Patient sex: M
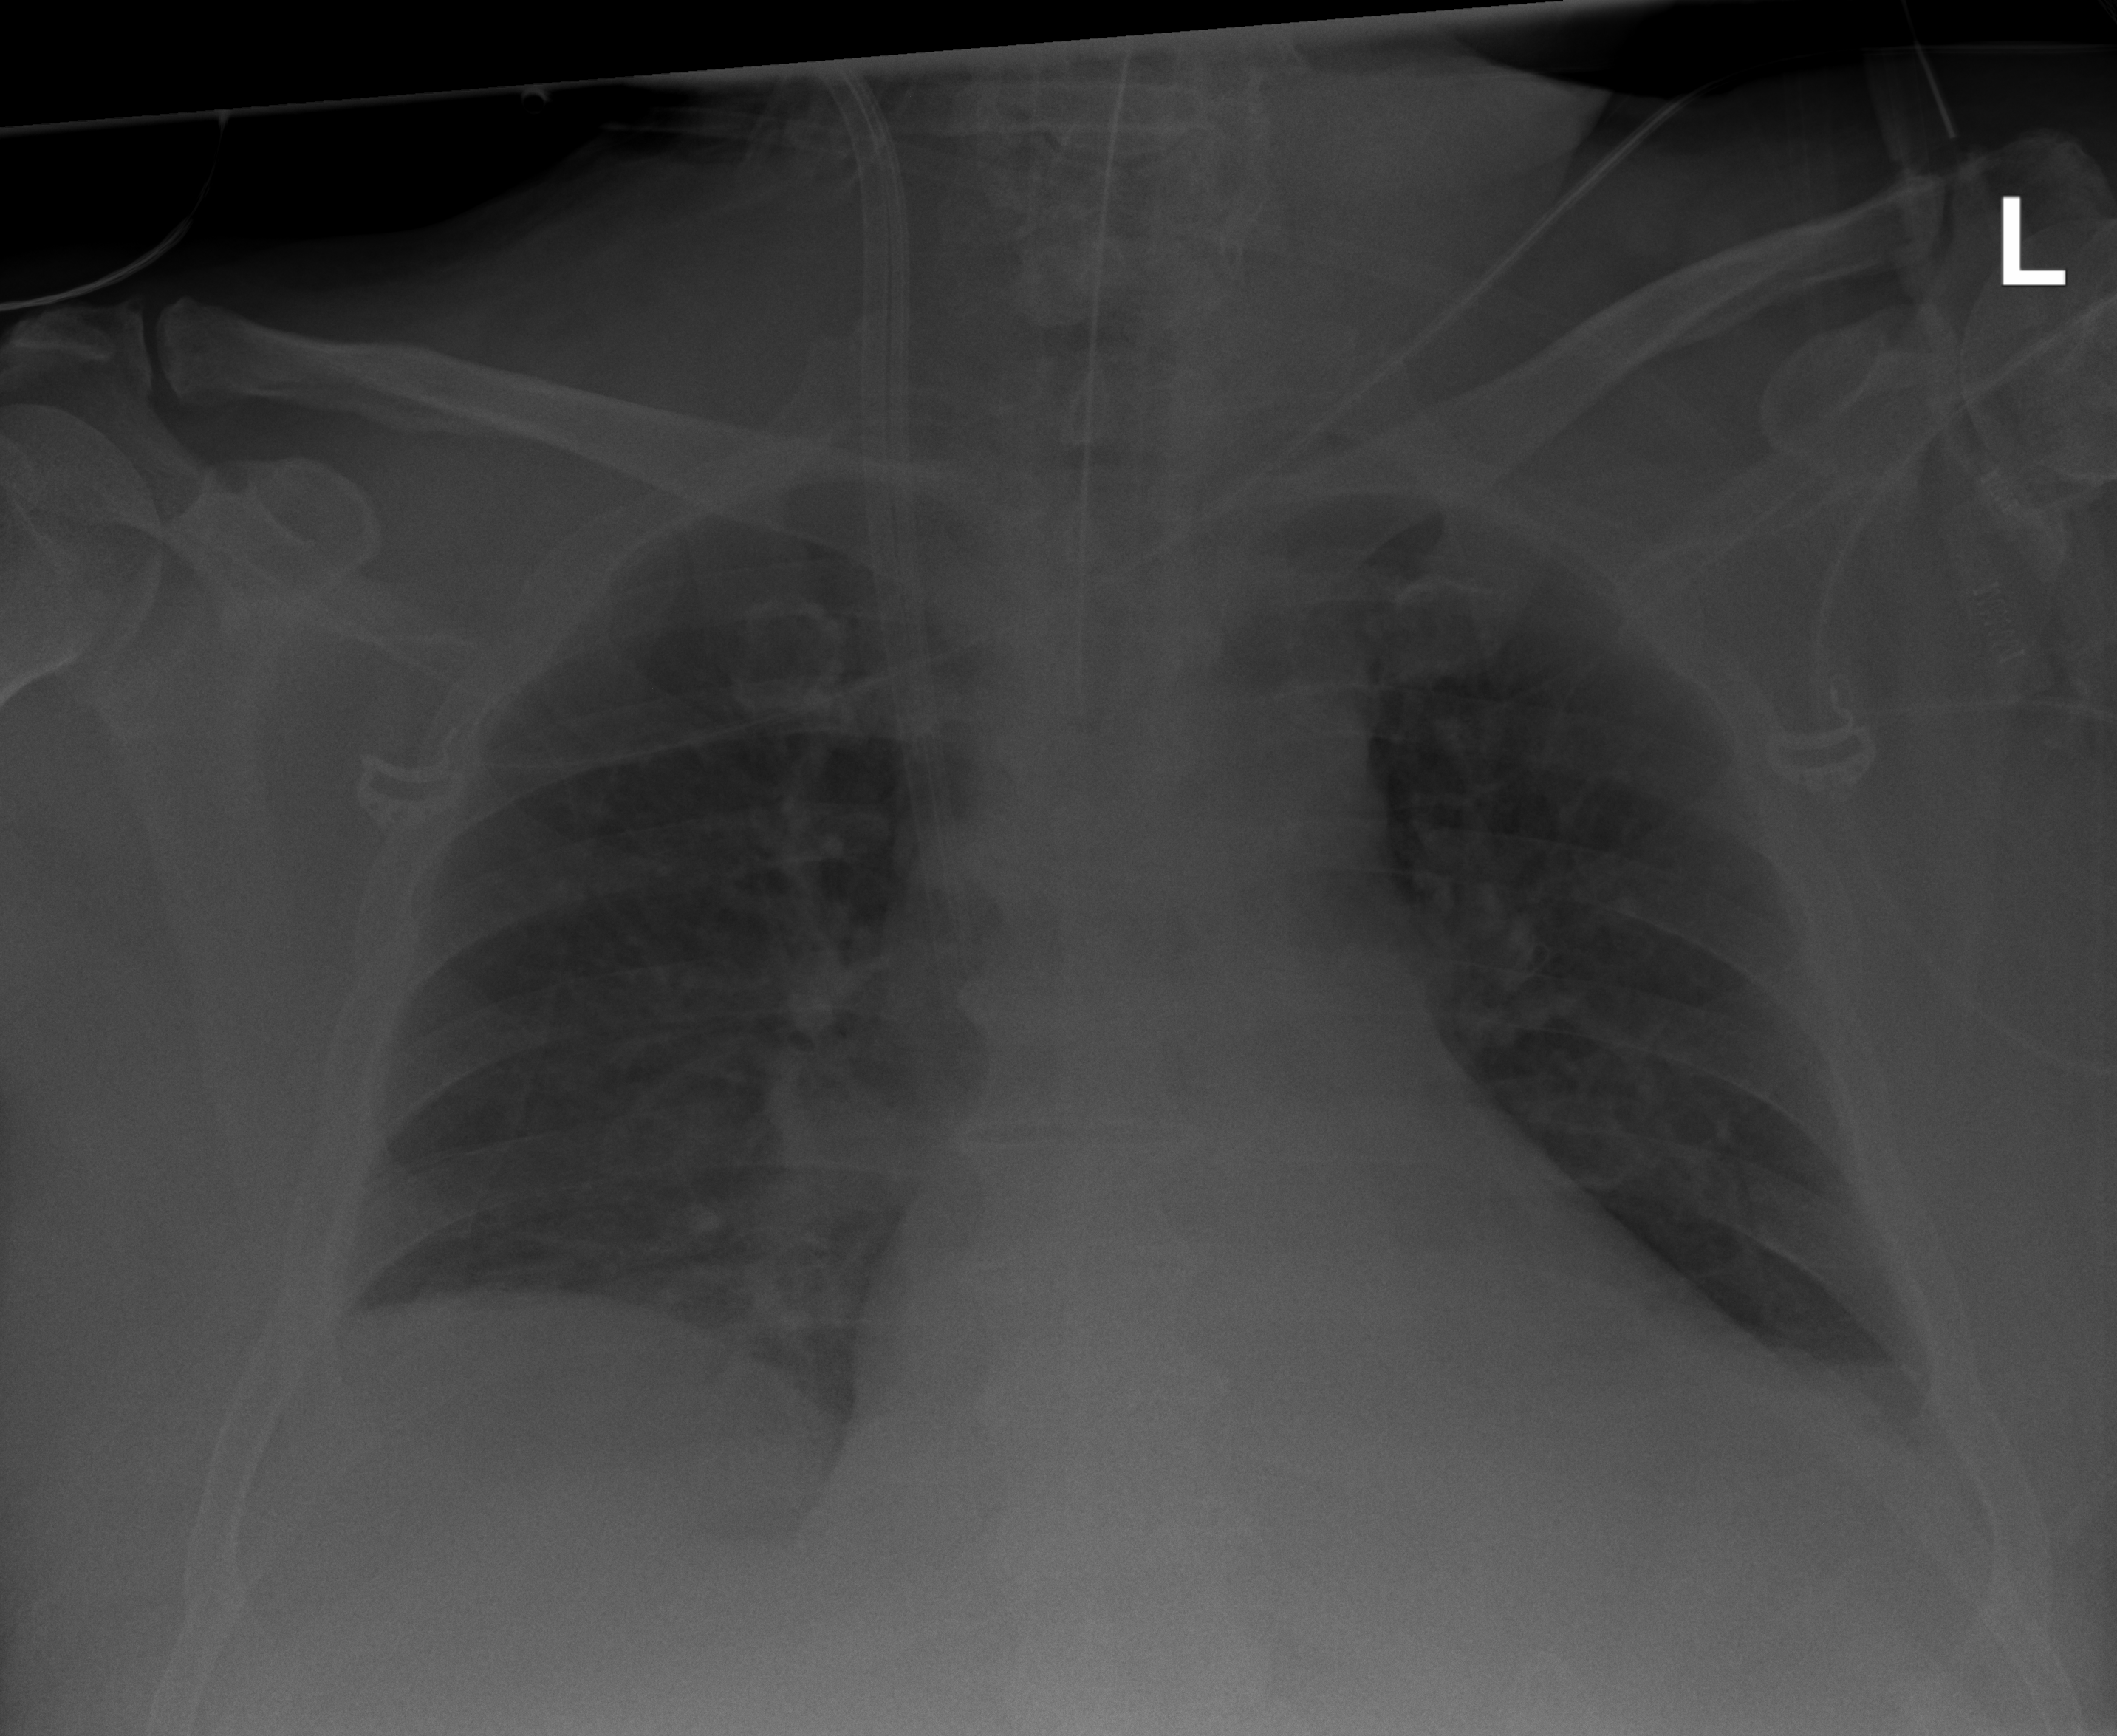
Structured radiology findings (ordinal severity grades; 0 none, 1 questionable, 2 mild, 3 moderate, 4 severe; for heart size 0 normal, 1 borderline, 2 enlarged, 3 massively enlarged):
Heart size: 2
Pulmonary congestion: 2
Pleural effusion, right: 2
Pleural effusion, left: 2
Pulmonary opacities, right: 0
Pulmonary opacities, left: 0
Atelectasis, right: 2
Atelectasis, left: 2